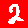
Digit: 2